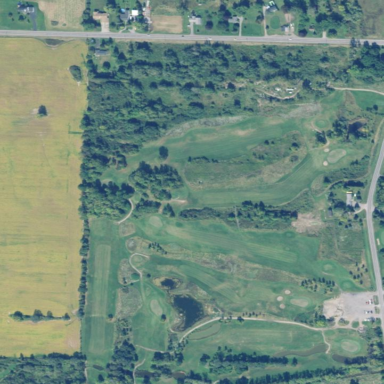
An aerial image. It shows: Golf course surrounded by greenery.